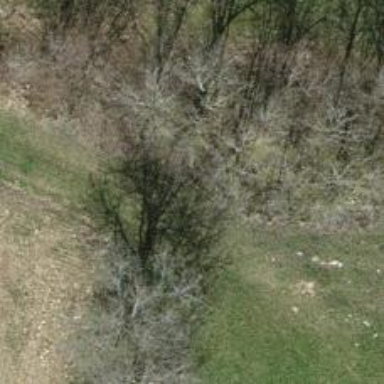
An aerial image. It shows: Row of trees in natural setting.